Aerial crown-view tile of a tropical tree (Barro Colorado Island, Panama), acquired 20250818:
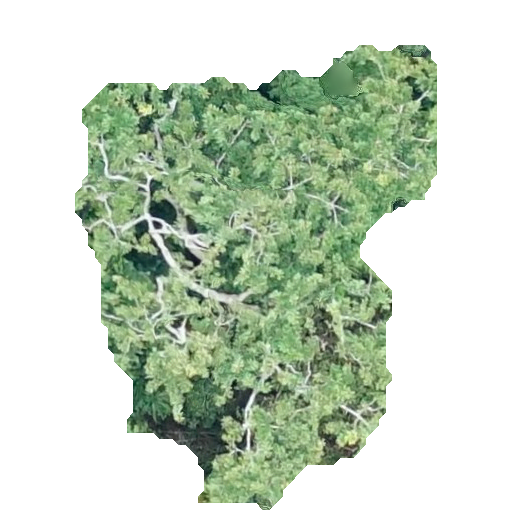
Species: Trichilia tuberculata
GBIF accepted scientific name: Trichilia tuberculata
Crown area: 166.655 m²